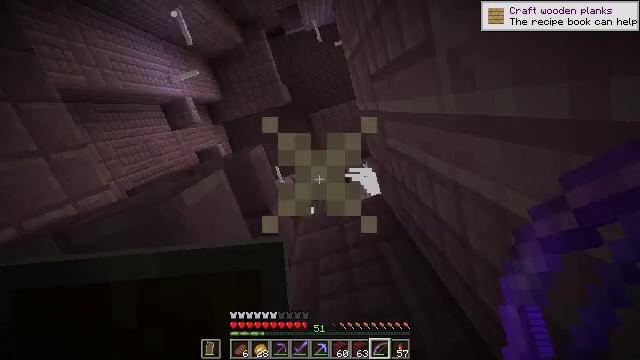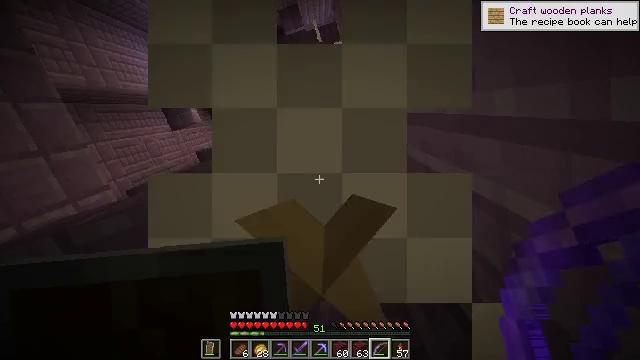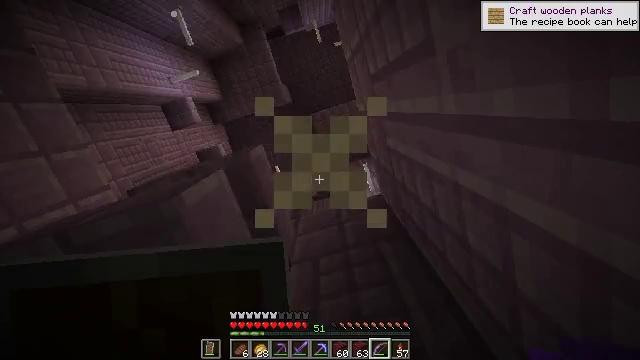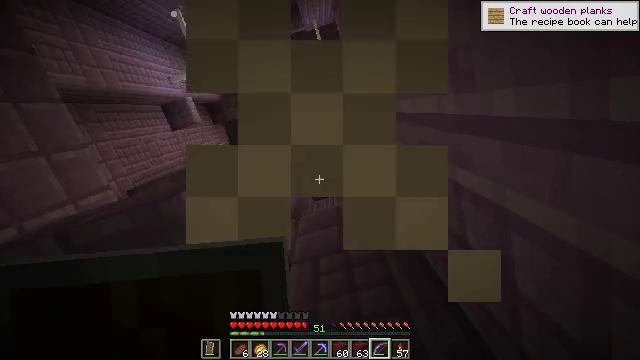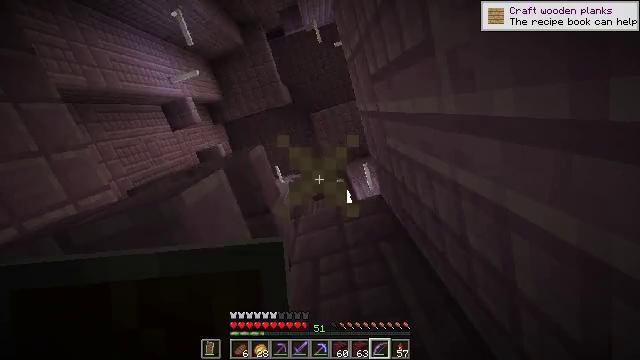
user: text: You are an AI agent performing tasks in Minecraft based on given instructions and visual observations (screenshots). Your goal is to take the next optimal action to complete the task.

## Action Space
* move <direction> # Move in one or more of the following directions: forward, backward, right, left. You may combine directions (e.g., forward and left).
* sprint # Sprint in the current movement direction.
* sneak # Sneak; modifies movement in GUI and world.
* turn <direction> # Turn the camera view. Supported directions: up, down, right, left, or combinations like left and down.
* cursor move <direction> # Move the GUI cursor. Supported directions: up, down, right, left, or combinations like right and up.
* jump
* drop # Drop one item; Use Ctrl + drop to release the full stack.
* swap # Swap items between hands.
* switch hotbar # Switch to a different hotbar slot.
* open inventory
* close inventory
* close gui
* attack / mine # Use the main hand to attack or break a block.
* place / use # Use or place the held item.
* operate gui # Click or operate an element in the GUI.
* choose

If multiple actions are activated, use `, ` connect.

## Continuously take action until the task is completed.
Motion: motion action
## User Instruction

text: Combat the shulker.
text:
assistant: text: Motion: no_op
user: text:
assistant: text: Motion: no_op
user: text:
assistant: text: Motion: no_op
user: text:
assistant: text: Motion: no_op
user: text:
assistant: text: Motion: no_op